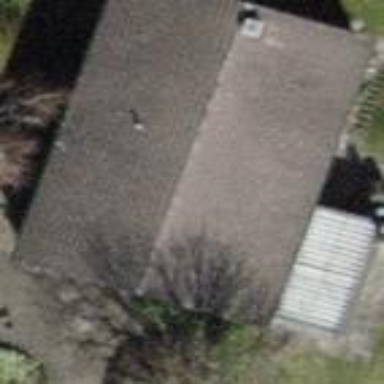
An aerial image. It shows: Building with tiled roof.